Field crop: maize
Growth stage: 2
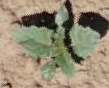
Species: datura